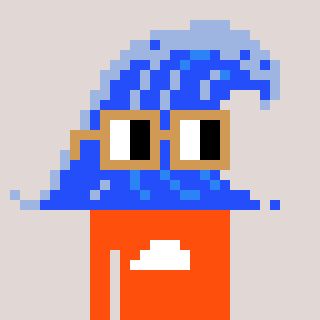
a pixel art character with square brown glasses, a wave-shaped head and a orange-colored body on a warm background